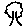
Label: tree